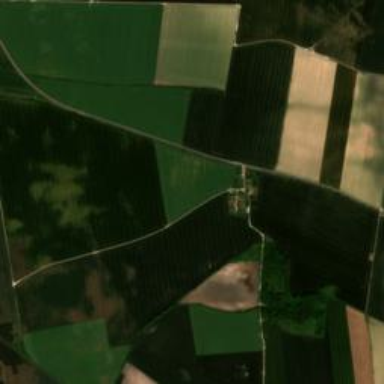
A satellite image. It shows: View of farmland.